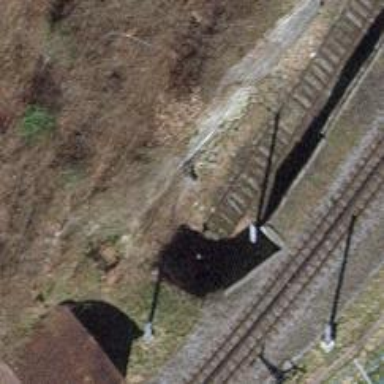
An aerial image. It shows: Railway buffer stop.